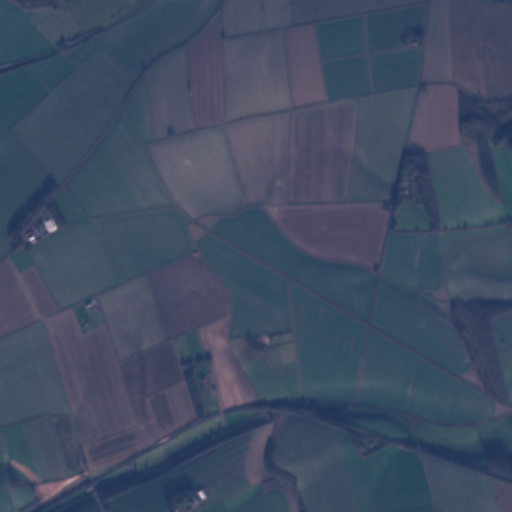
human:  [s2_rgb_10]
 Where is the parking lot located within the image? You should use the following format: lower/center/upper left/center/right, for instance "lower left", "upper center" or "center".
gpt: The parking lot is located in the lower center of the image.
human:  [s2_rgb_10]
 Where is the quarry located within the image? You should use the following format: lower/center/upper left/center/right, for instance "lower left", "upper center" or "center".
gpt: The quarry is located in the lower right of the image.
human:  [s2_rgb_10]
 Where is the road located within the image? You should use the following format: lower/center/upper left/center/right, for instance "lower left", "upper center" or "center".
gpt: There is no road in the image.